Question: '''
LogRowID Stamp Comment
55170 1/25/2018 11:04:29 PM END uspArchiveBFAM run
55120 1/25/2018 5:30:20 PM Begin BFAM Archive process
55119 1/24/2018 11:17:36 PM END uspArchiveBFAM run
55069 1/24/2018 5:30:25 PM Begin BFAM Archive process
55068 1/23/2018 10:59:48 PM END uspArchiveBFAM run
55018 1/23/2018 5:30:07 PM Begin BFAM Archive process
55017 1/19/2018 10:38:56 PM END uspArchiveBFAM run
54967 1/19/2018 5:30:08 PM Begin BFAM Archive process
'''

LogRowID are increased by 50 for each process. (Begin to End)
I want to create a table with the date of the process and the duration of the process for that day. (2 columns)
## DATE | DURATION
1/25/2018 | 5:34:09
1/24/2018 | 5:47:11
1/23/2018 | 5:29:41
Edit:
This is what i have so far:
'''
select distinct date_format(stamp, '%m/%d/%y') as 'Date',
(select TIMEDIFF((select stamp from bfam_archive_log where (date(stamp) = subdate(CURRENT_DATE,1) and comment ='END uspArchiveBFAM run')),
(select stamp from bfam_archive_log where (date(stamp) = subdate(CURRENT_DATE,1) and comment = 'Begin BFAM Archive Process')))) as 'Duration'
from bfam_archive_log
'''
<URL>
I dont know how to calculate the difference for more than 1 pair of datetimes.
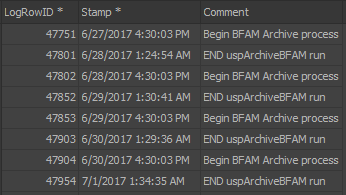
Answer: Lots of assumption here, but anyway...
'''
DROP TABLE IF EXISTS my_table;
CREATE TABLE my_table
(LogRowID SERIAL PRIMARY KEY
,Stamp DATETIME
,Comment VARCHAR(12) NOT NULL
);
INSERT INTO my_table VALUES
(55170,'2018-01-25 11:04:29' ,'END'),
(55120,'2018-01-25 05:30:20' ,'Begin'),
(55119,'2018-01-24 11:17:36' ,'END'),
(55069,'2018-01-24 05:30:25' ,'Begin'),
(55068,'2018-01-23 10:59:48' ,'END'),
(55018,'2018-01-23 05:30:07' ,'Begin'),
(55017,'2018-01-19 10:38:56' ,'END'),
(54967,'2018-01-19 05:30:08' ,'Begin');
SELECT x.*
, TIMEDIFF(MIN(y.stamp),x.stamp) diff
FROM my_table x
JOIN my_table y ON DATE(y.stamp) = DATE(x.stamp)
AND y.stamp > x.stamp
AND y.comment = 'end'
WHERE x.comment = 'begin'
GROUP
BY x.logrowid;
+----------+---------------------+---------+----------+
| LogRowID | Stamp | Comment | diff |
+----------+---------------------+---------+----------+
| 54967 | 2018-01-19 05:30:08 | Begin | 05:08:48 |
| 55018 | 2018-01-23 05:30:07 | Begin | 05:29:41 |
| 55069 | 2018-01-24 05:30:25 | Begin | 05:47:11 |
| 55120 | 2018-01-25 05:30:20 | Begin | 05:34:09 |
+----------+---------------------+---------+----------+
'''